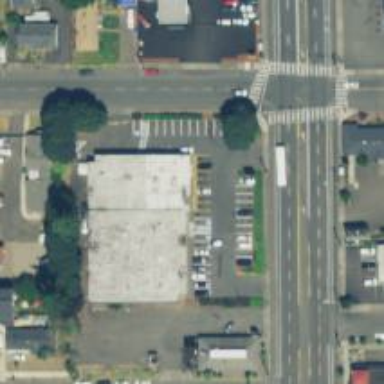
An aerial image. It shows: Convenience shop.